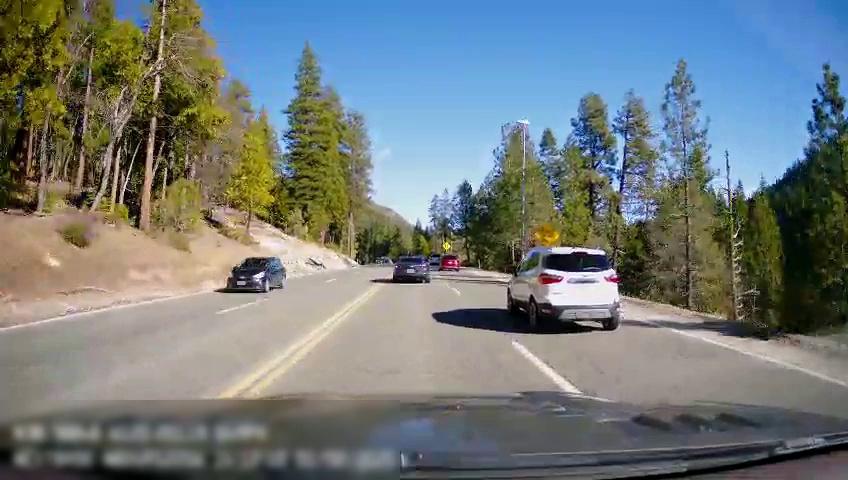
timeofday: Day
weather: Sunny
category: Drivable Space
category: Vehicles | SUV
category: Vehicles | Car
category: Vehicles | SUV
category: Vehicles | SUV
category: Lanes | Current Lane
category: Lanes | Current Lane
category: Lanes | Alternate Lane
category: Lanes | Opposite Lane
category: Lanes | Opposite Lane